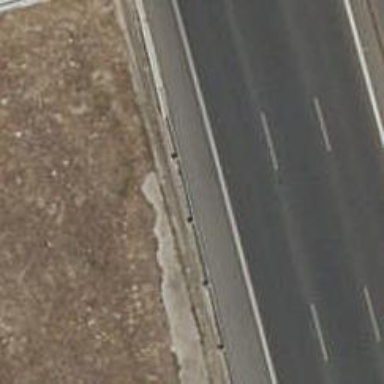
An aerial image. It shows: Guard rail as barrier.